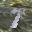
Label: 7